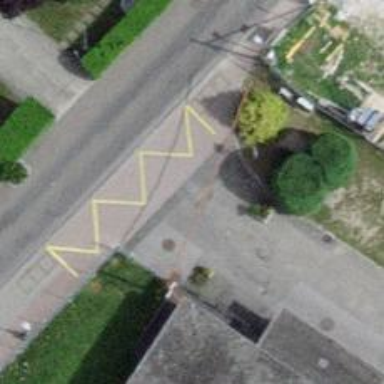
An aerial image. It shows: Bus stop along the road.